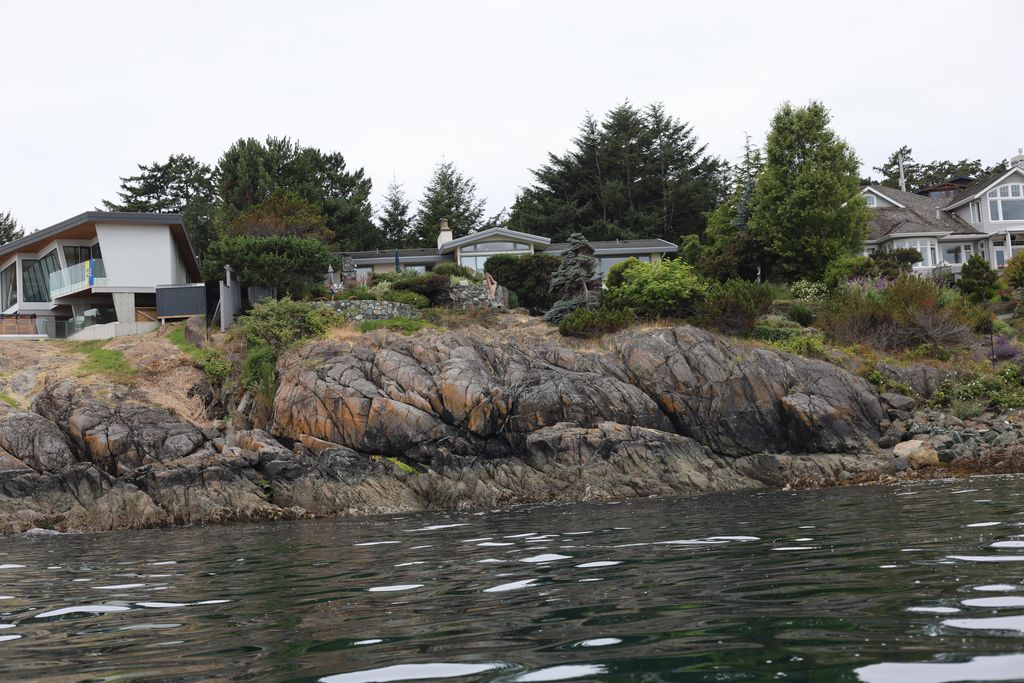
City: victoria